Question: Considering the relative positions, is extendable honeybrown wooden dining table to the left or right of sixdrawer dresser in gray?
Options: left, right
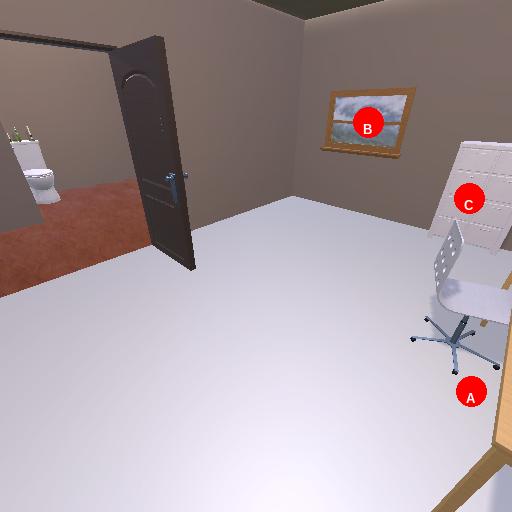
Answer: left